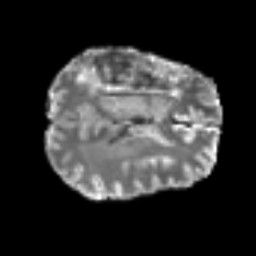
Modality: T2w
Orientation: axial
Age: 50
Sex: male
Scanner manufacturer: siemens
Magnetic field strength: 3 T
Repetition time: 6.1 s
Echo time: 0.101 s